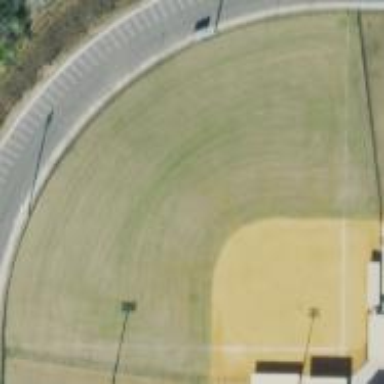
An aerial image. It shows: Baseball pitch for leisure land activities.